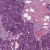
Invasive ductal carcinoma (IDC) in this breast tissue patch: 1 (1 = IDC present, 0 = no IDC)